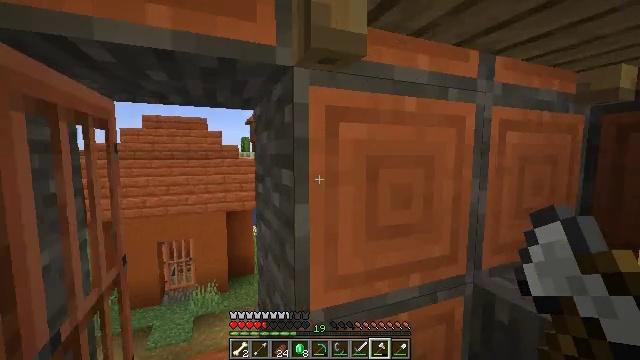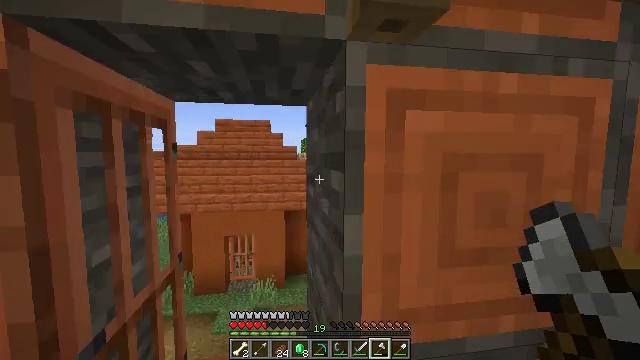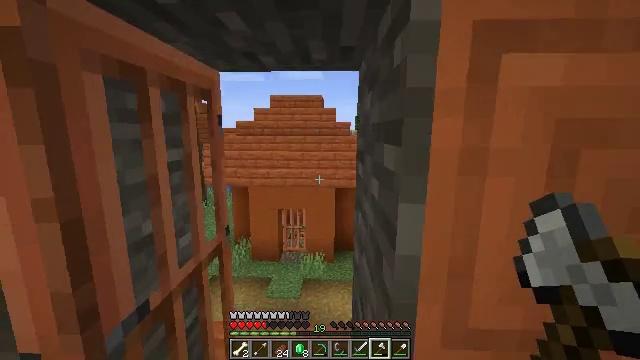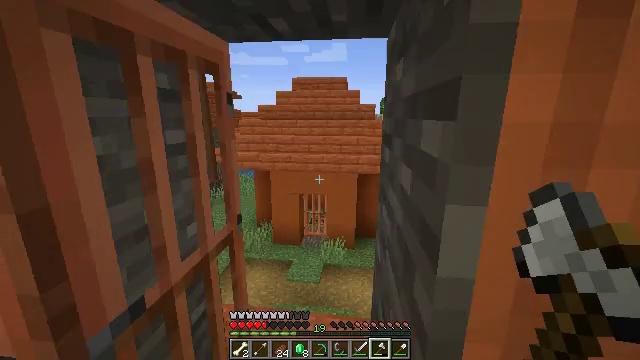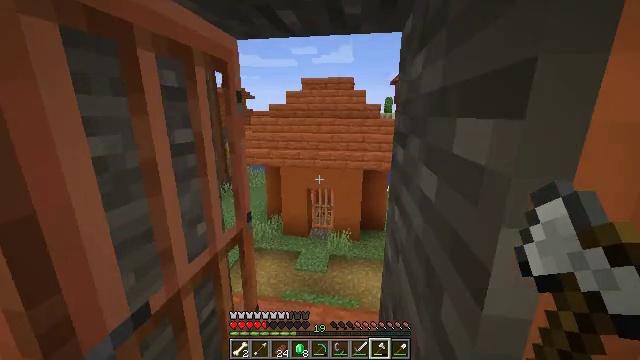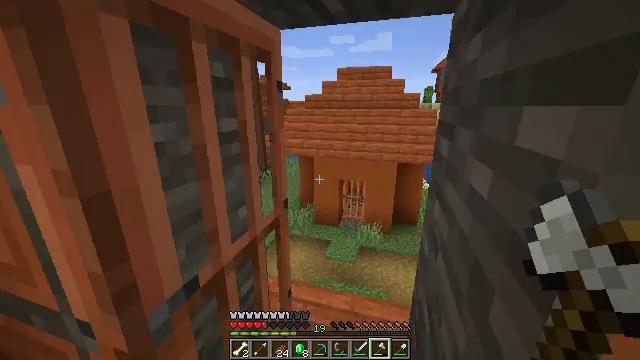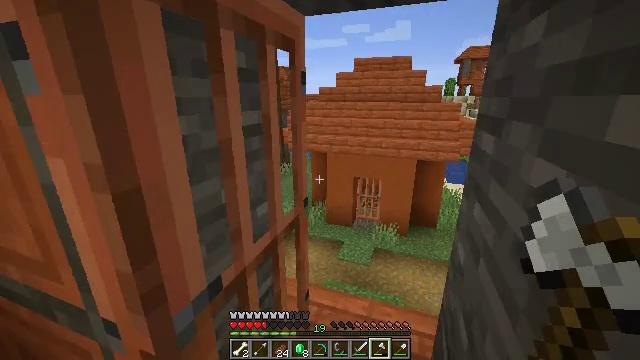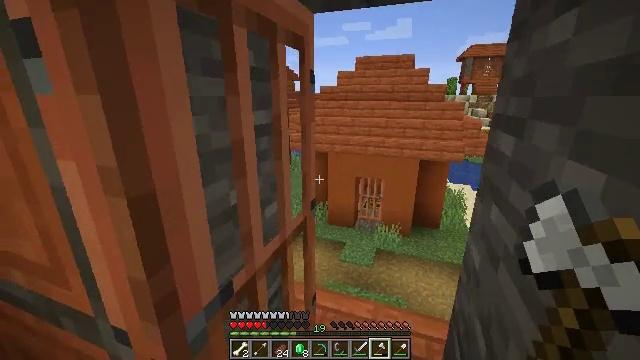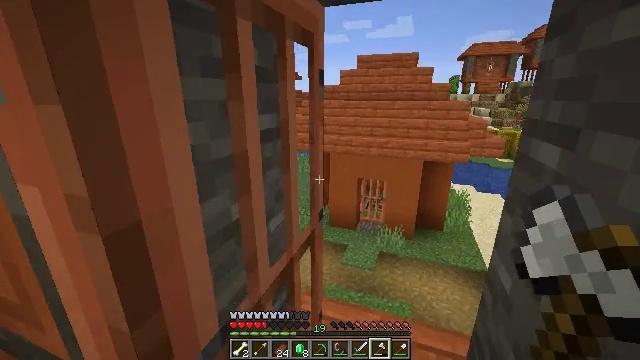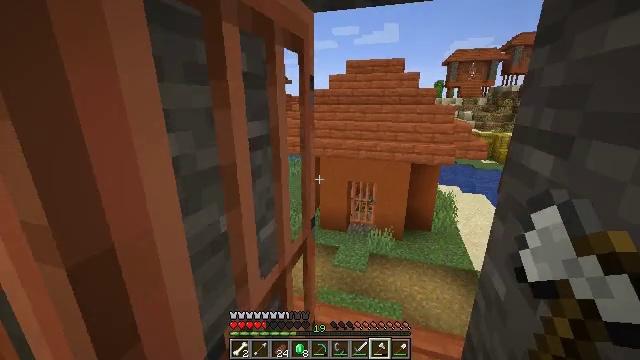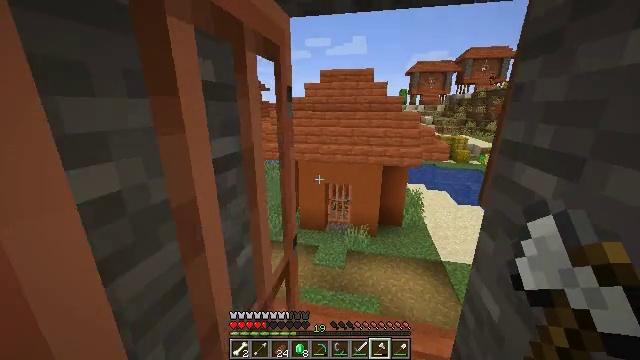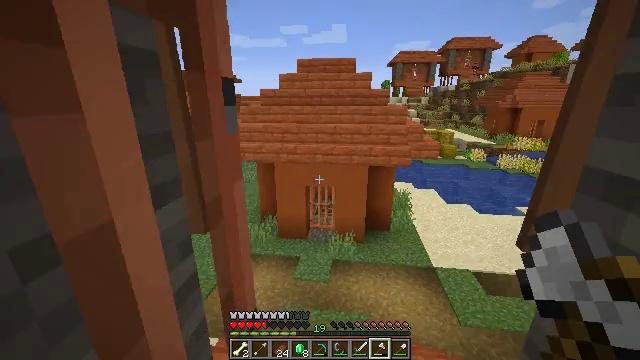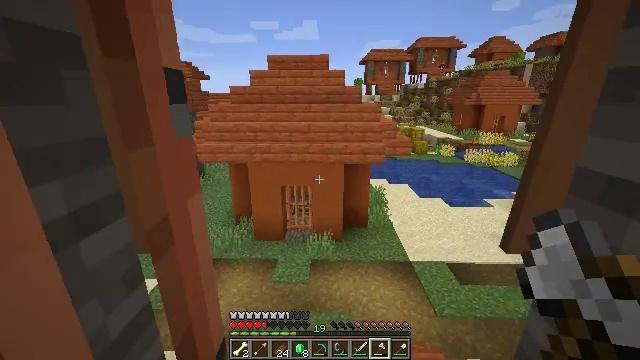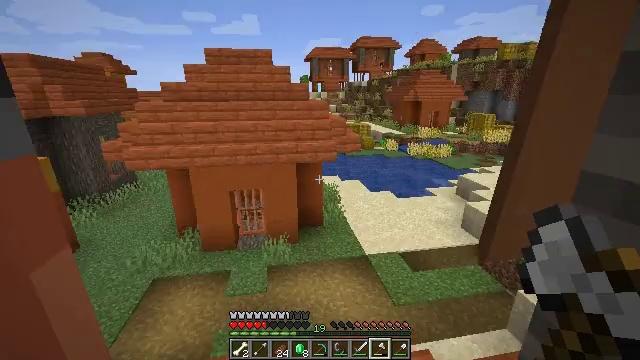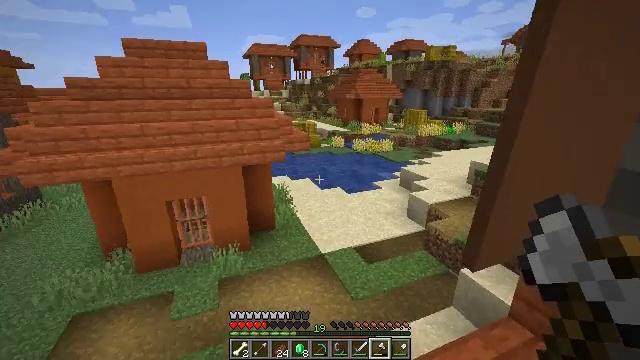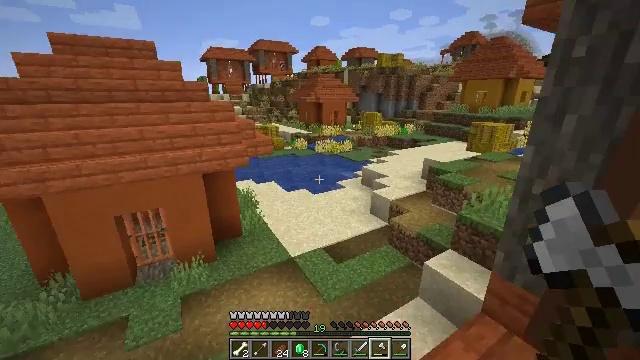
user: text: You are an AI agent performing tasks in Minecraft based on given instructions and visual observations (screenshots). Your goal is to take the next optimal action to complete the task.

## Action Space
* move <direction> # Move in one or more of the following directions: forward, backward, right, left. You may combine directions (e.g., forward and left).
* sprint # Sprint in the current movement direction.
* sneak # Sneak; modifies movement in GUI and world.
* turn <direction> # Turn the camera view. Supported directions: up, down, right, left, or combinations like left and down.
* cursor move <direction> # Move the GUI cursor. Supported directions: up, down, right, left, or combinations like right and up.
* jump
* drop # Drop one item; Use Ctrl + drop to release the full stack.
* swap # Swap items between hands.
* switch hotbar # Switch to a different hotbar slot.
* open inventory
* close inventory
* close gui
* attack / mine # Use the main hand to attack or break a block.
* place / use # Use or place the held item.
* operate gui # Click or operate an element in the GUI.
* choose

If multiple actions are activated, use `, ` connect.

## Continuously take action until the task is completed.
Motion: motion action
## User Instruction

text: Make sure you have the right materials to craft chainmail boots at the table.
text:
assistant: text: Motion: move forward, turn left
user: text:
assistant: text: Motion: move forward, turn left and down
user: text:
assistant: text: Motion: move forward, sprint, turn left and down
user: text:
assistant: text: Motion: move forward, sprint, turn left and down
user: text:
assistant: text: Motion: move forward, sprint, turn left and down
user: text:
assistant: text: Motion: move forward, sprint, turn left
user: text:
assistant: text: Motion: move forward
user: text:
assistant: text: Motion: move forward
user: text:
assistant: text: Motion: move forward, turn right
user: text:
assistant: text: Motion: move forward, turn right
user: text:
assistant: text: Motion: move forward, turn right
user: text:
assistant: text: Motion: move forward, sprint, turn right
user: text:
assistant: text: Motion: move forward, sprint, turn right
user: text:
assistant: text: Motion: move forward, sprint, turn right
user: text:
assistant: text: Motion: move forward, sprint, turn right
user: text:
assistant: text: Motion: move forward, turn right
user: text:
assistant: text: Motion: move forward
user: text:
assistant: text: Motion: move forward
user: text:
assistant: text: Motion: move forward, sprint, turn right
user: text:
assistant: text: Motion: move forward, sprint, turn right
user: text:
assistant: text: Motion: move forward, sprint, turn right and up
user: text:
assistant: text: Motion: move forward, sprint, turn right and up
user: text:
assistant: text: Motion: move forward, turn right and up
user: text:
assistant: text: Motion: move forward, turn right and up
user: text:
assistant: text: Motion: move forward, sprint
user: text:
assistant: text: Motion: move forward, sprint
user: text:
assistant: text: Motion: move forward, sprint
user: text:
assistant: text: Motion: move forward
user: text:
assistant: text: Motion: move forward, turn right
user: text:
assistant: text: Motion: move forward, sprint, turn right